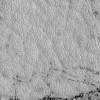
Atmospheric dust classification: not_dusty